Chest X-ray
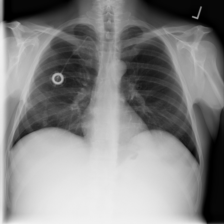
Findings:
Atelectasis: negative
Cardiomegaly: negative
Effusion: negative
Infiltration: negative
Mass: negative
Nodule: negative
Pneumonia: negative
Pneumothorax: negative
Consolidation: negative
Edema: negative
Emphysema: negative
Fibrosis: negative
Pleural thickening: negative
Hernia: negative